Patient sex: M
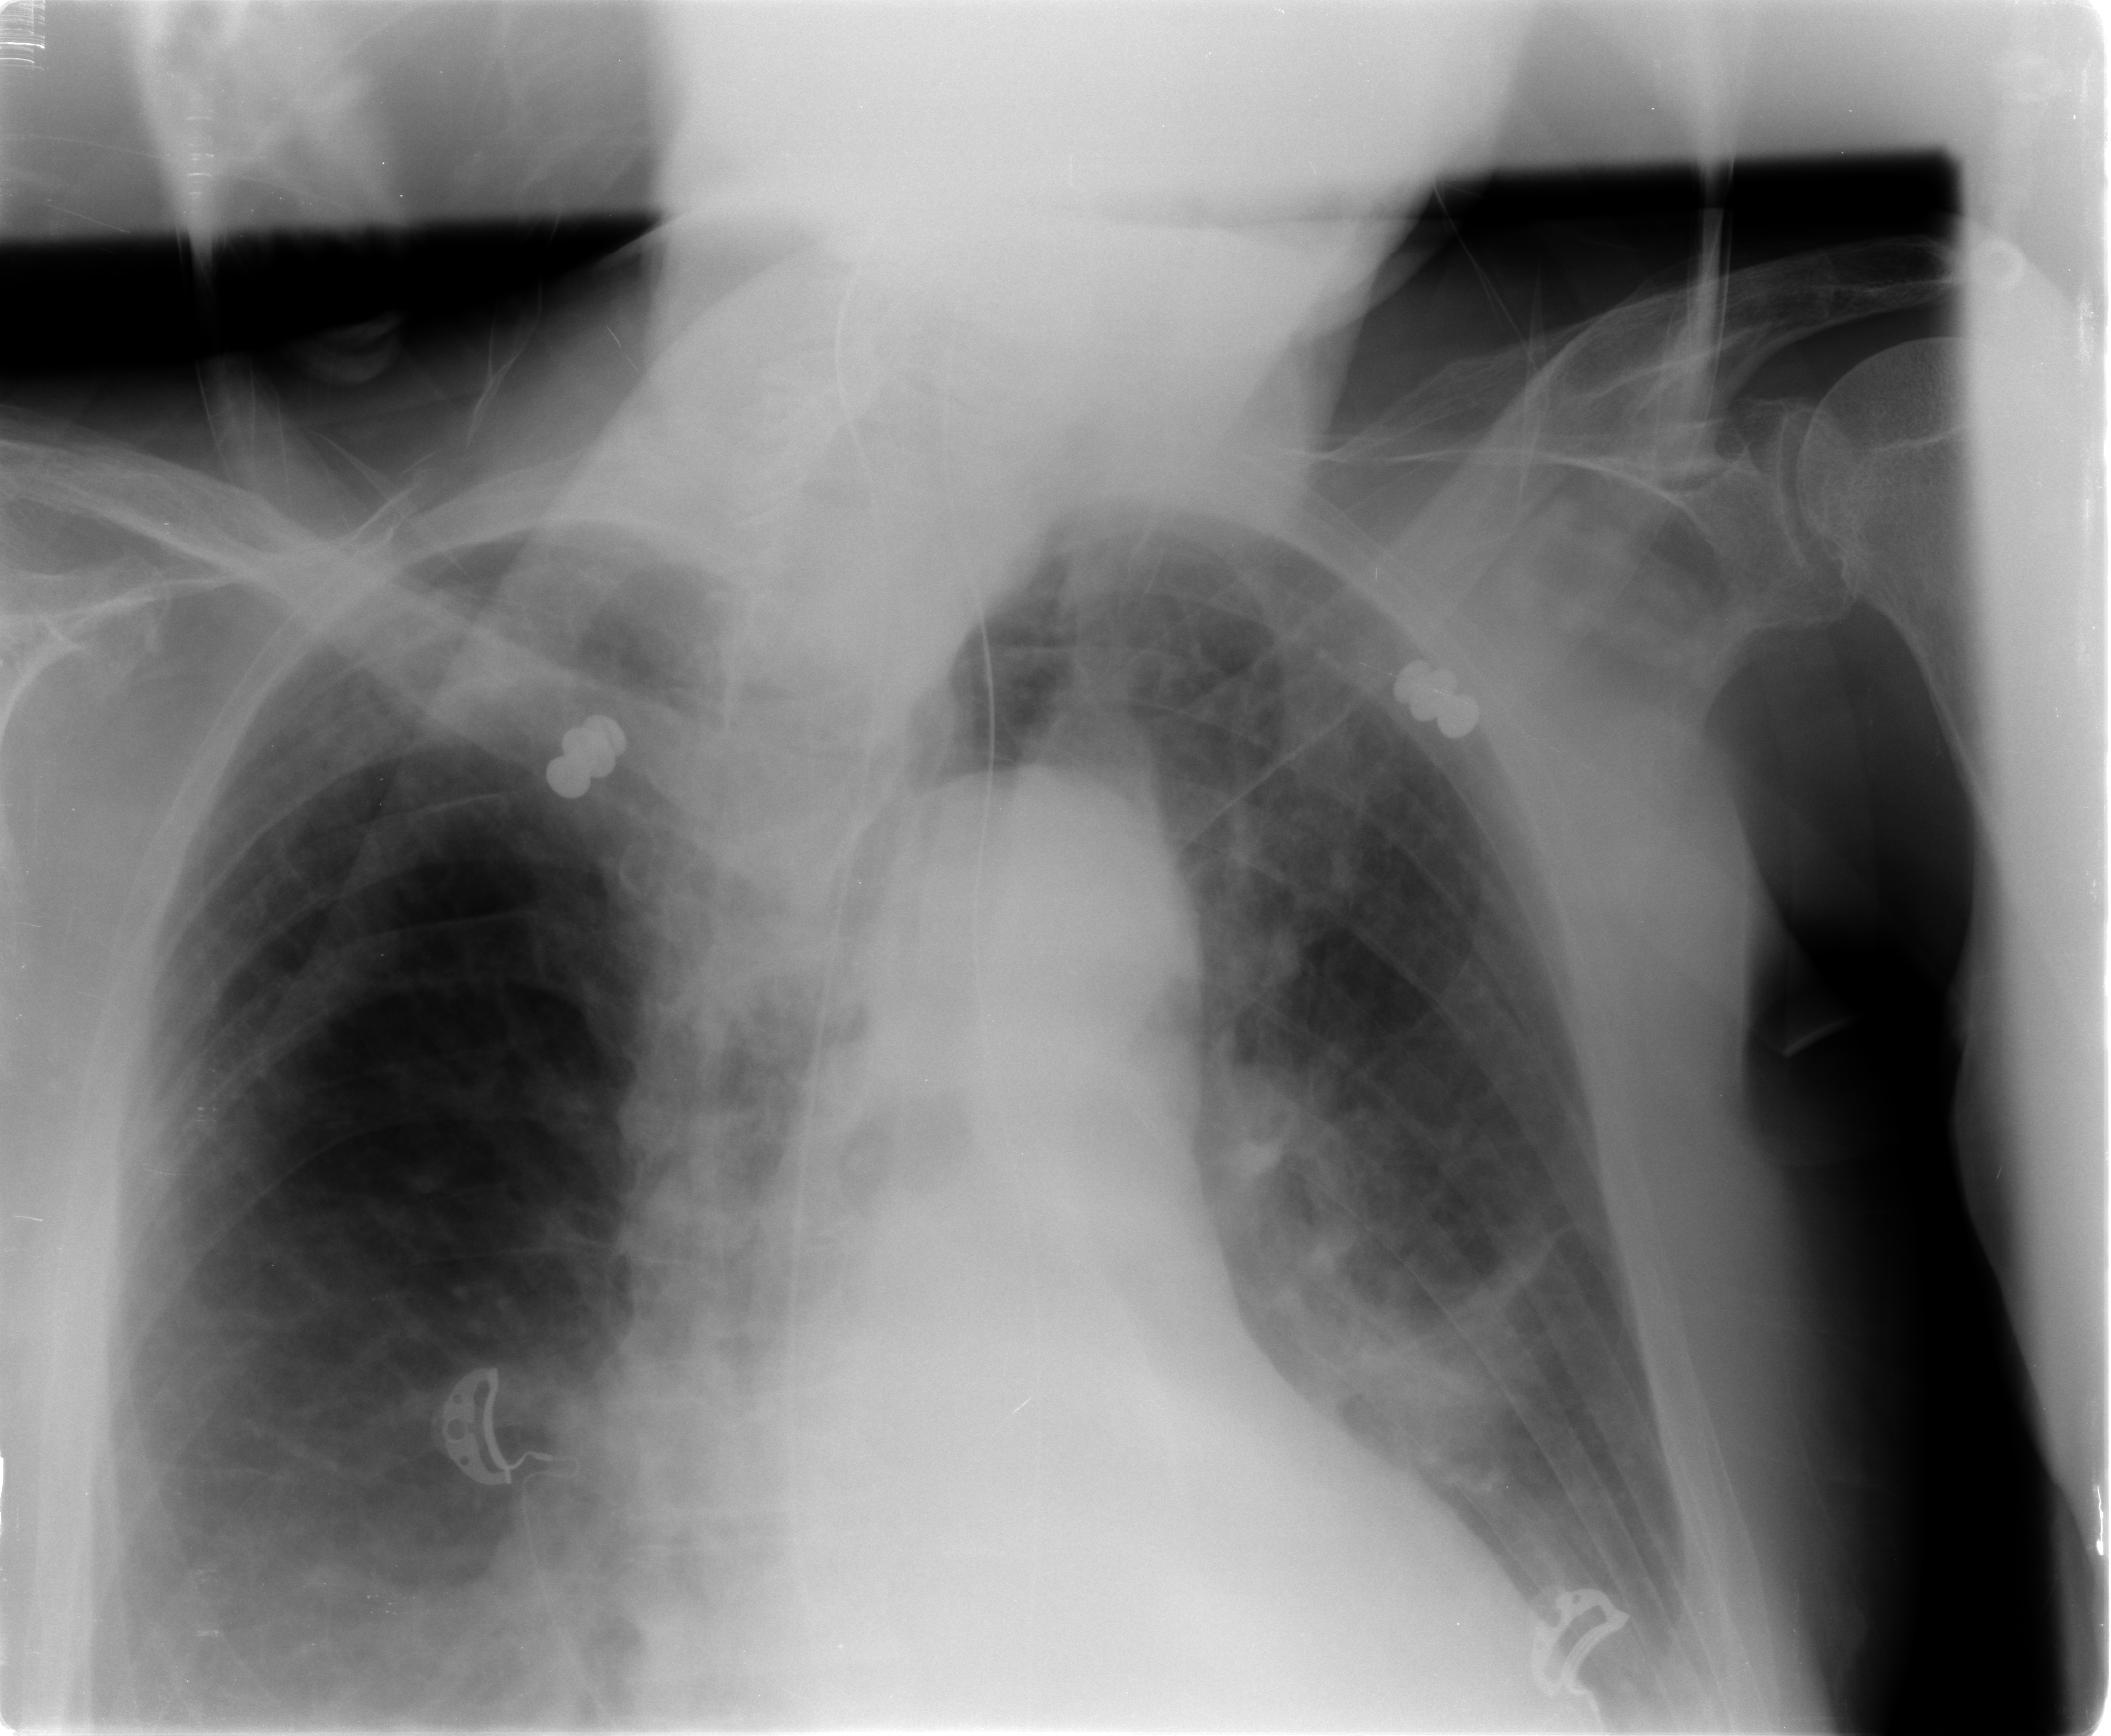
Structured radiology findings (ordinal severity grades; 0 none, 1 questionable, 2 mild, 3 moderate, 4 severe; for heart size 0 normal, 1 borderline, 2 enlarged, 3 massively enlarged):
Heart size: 2
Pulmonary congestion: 2
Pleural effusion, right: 3
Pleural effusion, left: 2
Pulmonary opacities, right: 0
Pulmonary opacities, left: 2
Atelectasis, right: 3
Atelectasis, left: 2